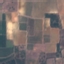
Land use / land cover class: PermanentCrop